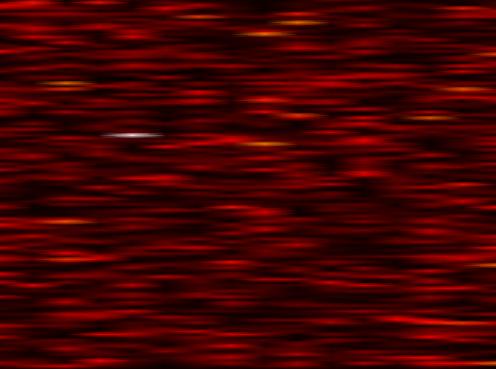
Label: UFMC